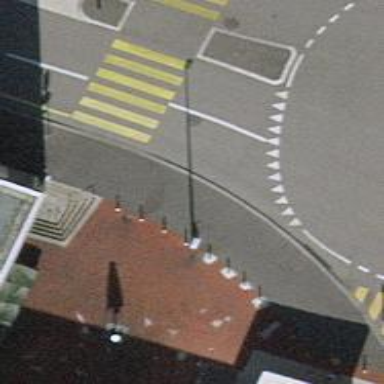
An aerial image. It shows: Bollard barrier.